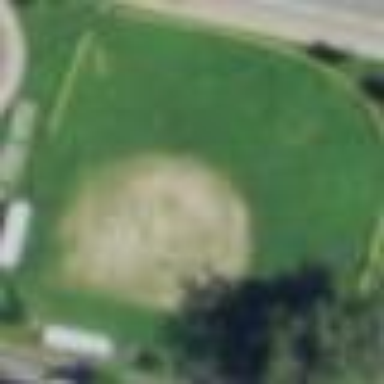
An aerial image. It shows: Baseball pitch for leisure land activities.